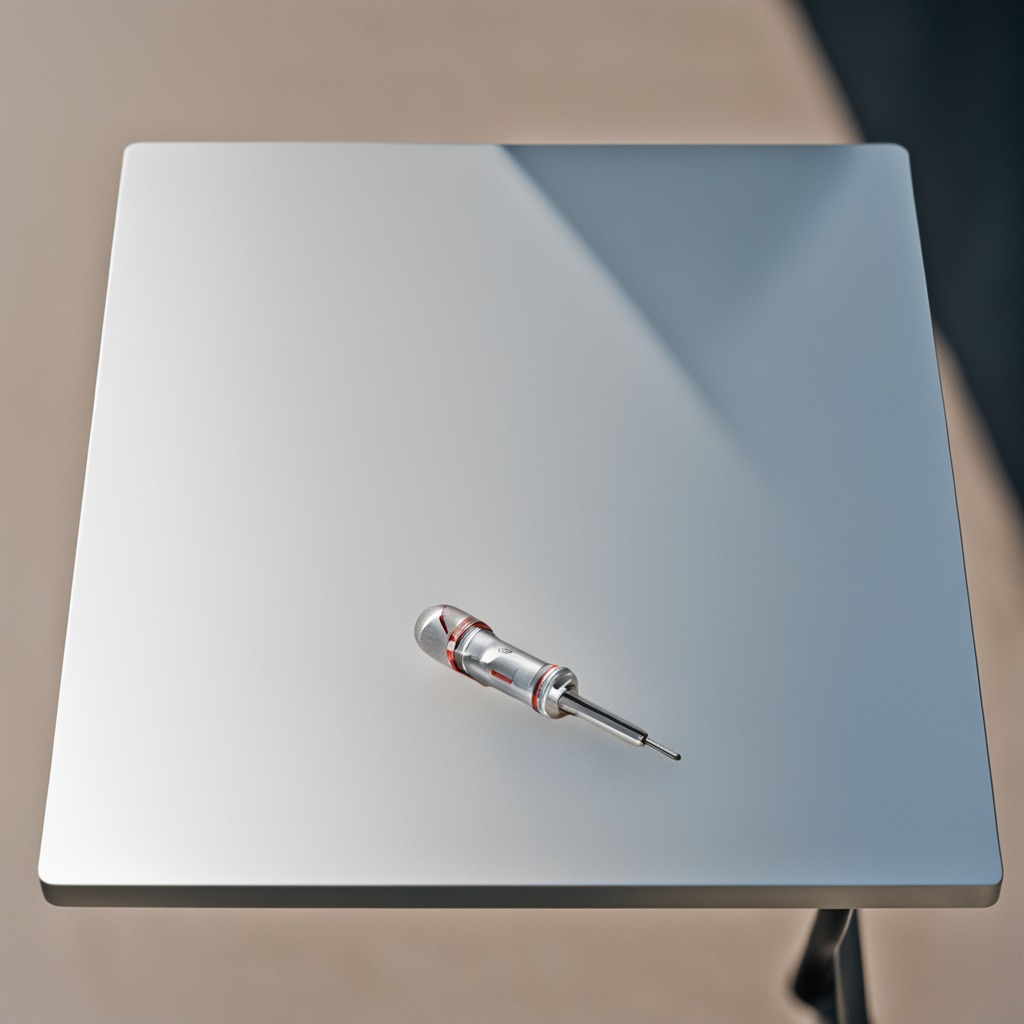
A screwdriver is lying on the table.